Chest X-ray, PA view. Patient: 43 years old, sex F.
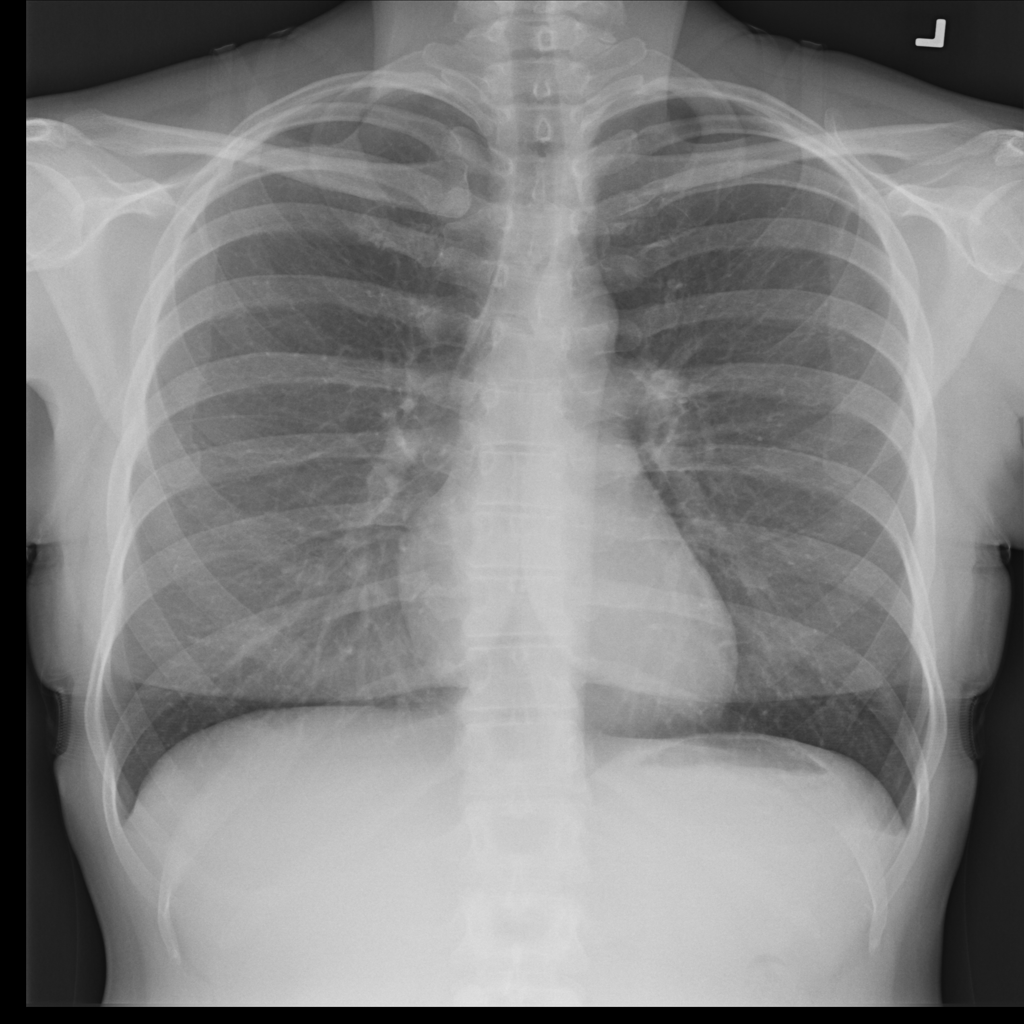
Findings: No Finding